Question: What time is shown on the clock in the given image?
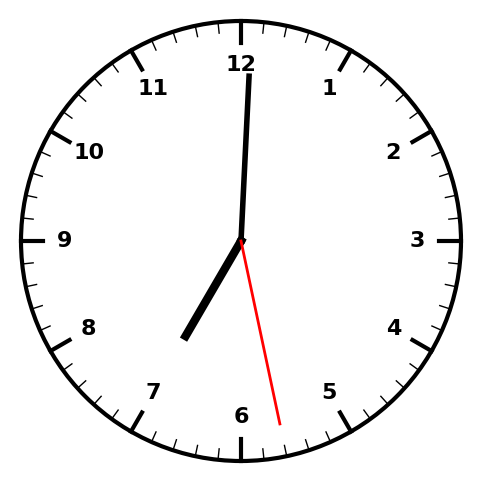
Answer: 07:00:28